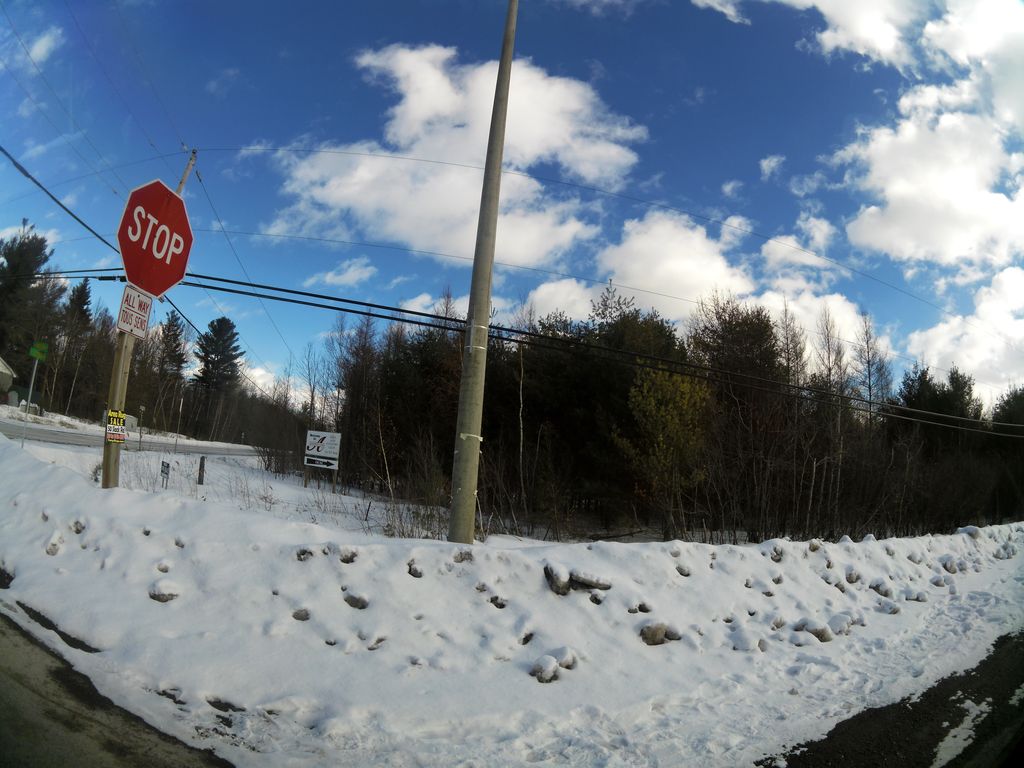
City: ottawa-gatineau